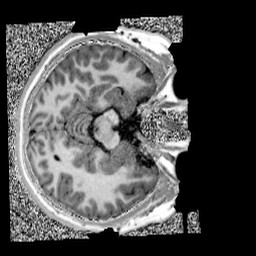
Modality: UNIT1
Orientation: axial
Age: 11
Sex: female
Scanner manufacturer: siemens
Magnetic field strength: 3 T
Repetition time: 4 s
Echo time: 0.00299 s